Interaction volume radius: 5 \u00c5
Interaction volume height: 15 \u00c5
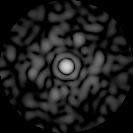
Disorder parameter: 0.8445